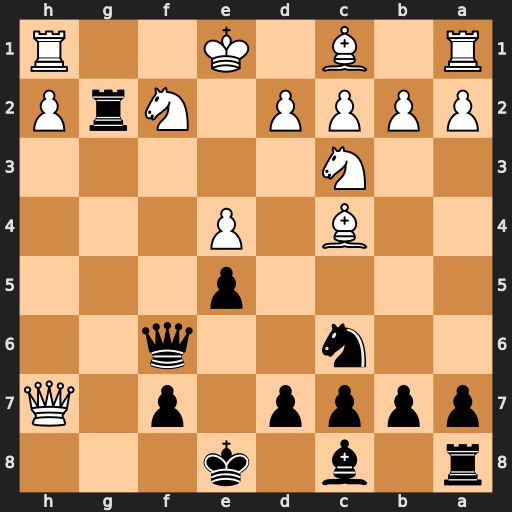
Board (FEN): r1b1k3/pppp1p1Q/2n2q2/4p3/2B1P3/2N5/PPPP1NrP/R1B1K2R
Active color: b
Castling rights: KQq
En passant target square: -
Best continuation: Qxf2+ Kd1 Rg1+ Rxg1 Qxg1+ Ke2 Nd4+ Kd3 Qf1+ Ne2 Qf3#